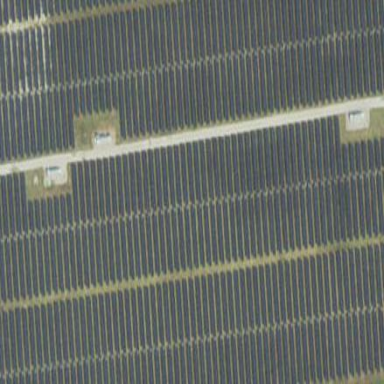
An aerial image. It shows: Solar power generator with photovoltaic panels.